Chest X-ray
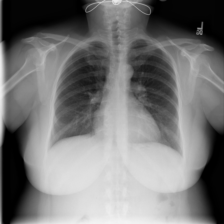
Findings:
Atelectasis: negative
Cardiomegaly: negative
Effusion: negative
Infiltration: positive
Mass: negative
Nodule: negative
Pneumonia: negative
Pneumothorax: negative
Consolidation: negative
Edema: negative
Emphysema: negative
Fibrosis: negative
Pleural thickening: negative
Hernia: negative